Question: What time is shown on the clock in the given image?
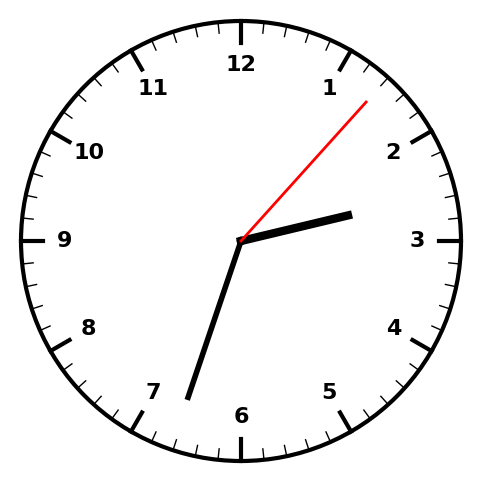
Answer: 02:33:07